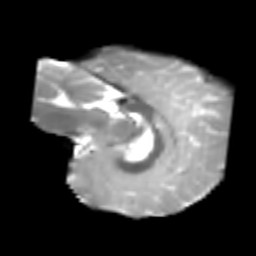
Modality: T2w
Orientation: sagittal
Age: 7
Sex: male
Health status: healthy